Question: I'm trying to recreate the look here:

(Except normally these buttons would not be disabled). How do I recreate this iOS-style look in an objective-C application?
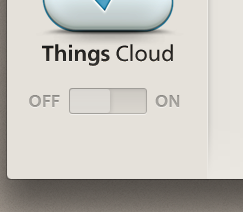
Answer: <URL> seems like a good place to start